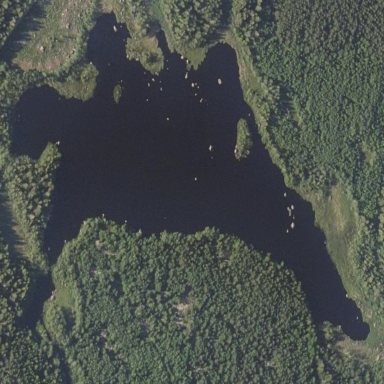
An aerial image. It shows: Beautiful lake surrounded by nature.